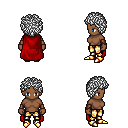
a pixel art fantasy rpg character, female body template, human, dark skin, red cape, gold greaves, white curly afro hairstyle, cloth bracers, gold boots, four views (front, back, left, right), 2x2 character sprite sheet, small pixel art, hard edges, no anti-aliasing